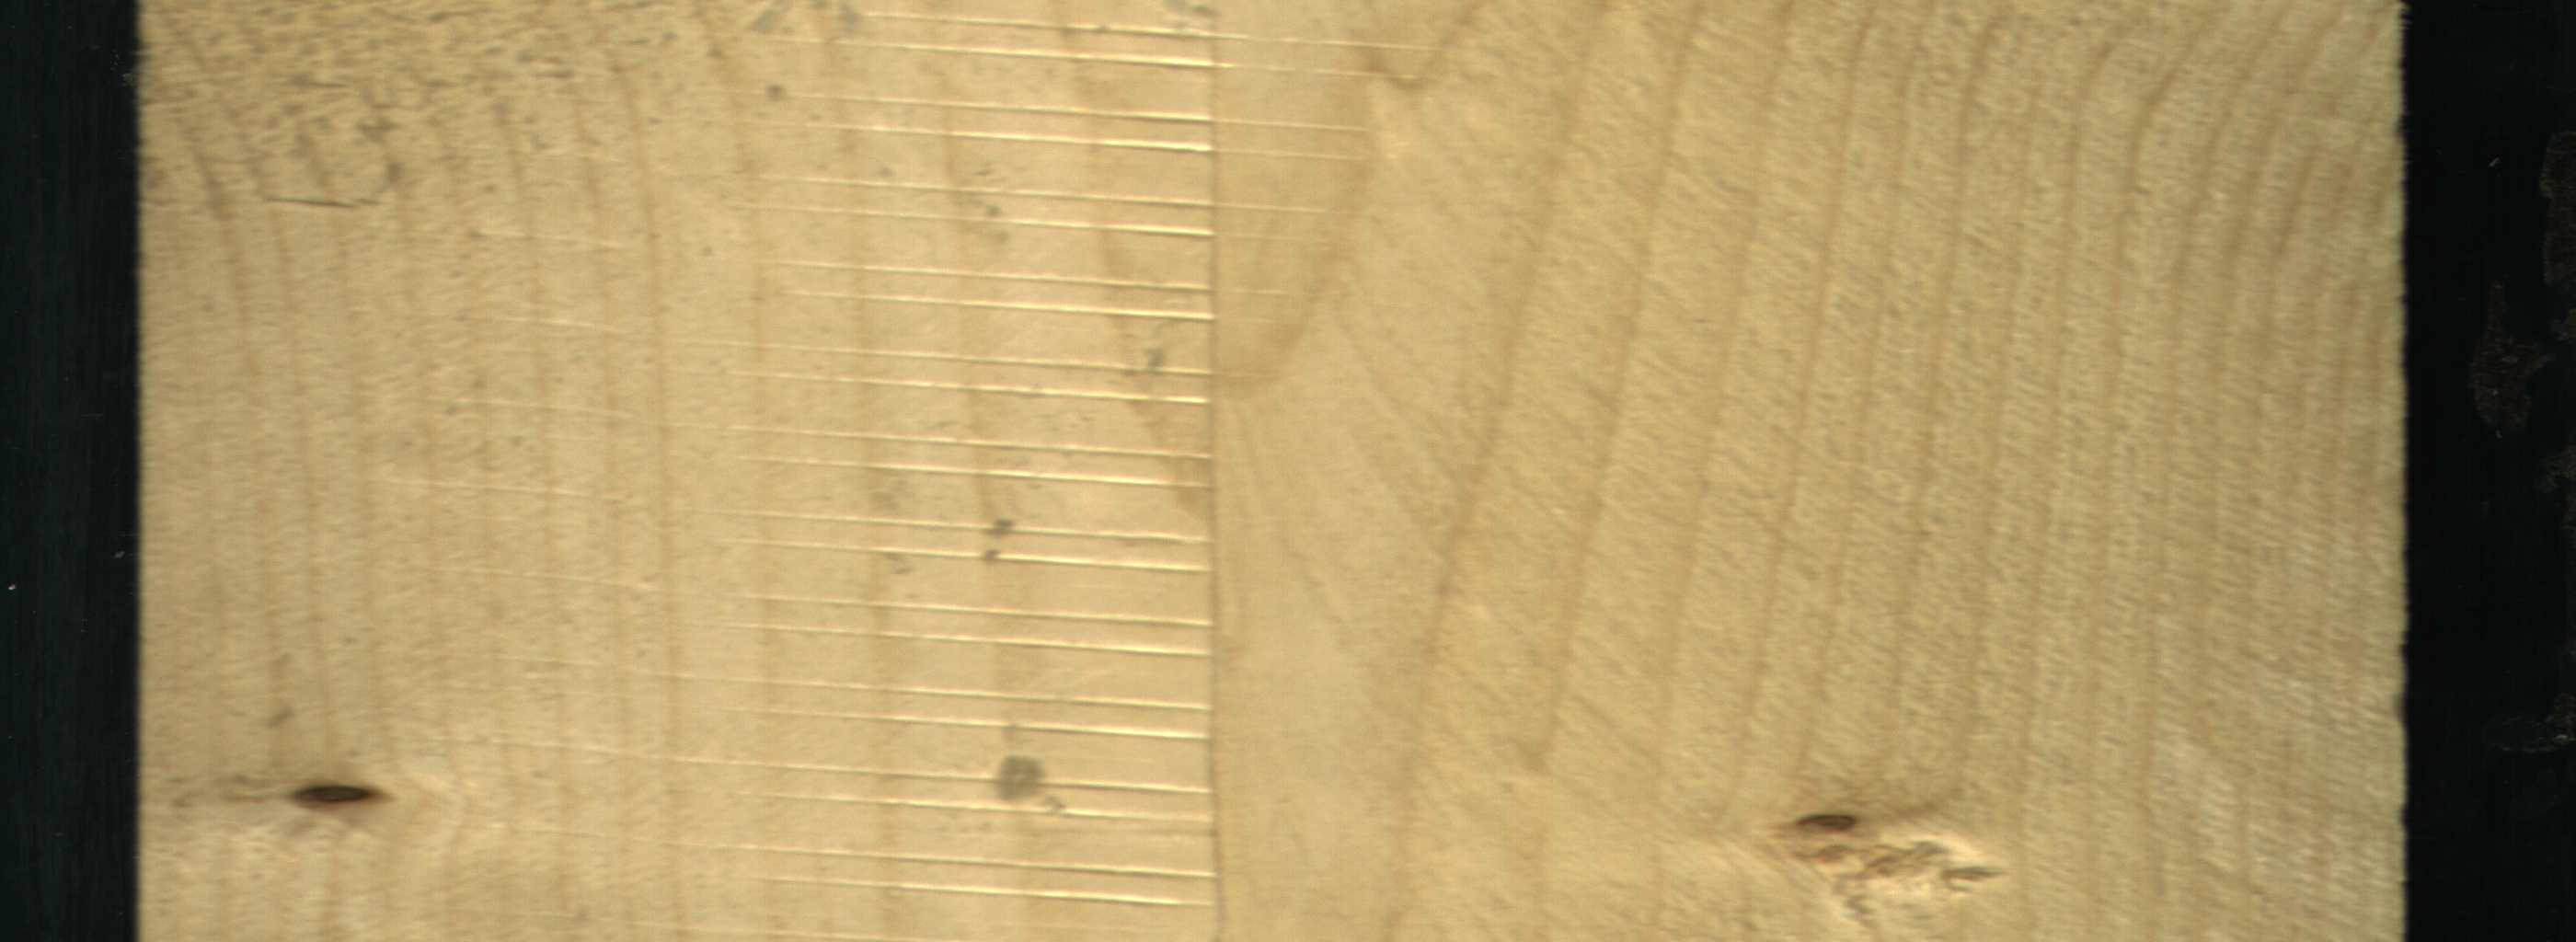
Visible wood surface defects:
Dead_Knot
Live_Knot